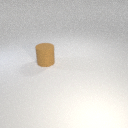
large brown rubber cylinder